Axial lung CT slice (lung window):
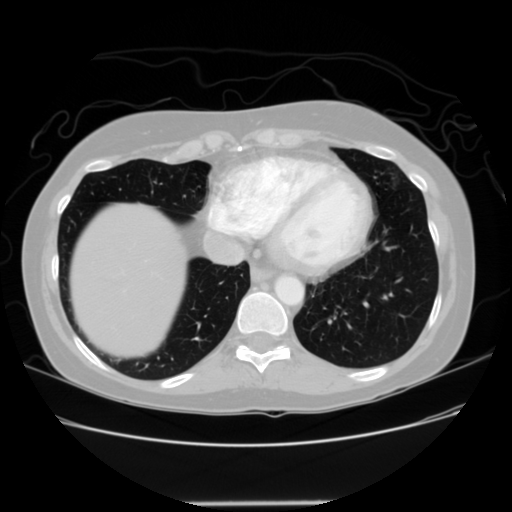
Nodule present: no